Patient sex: F
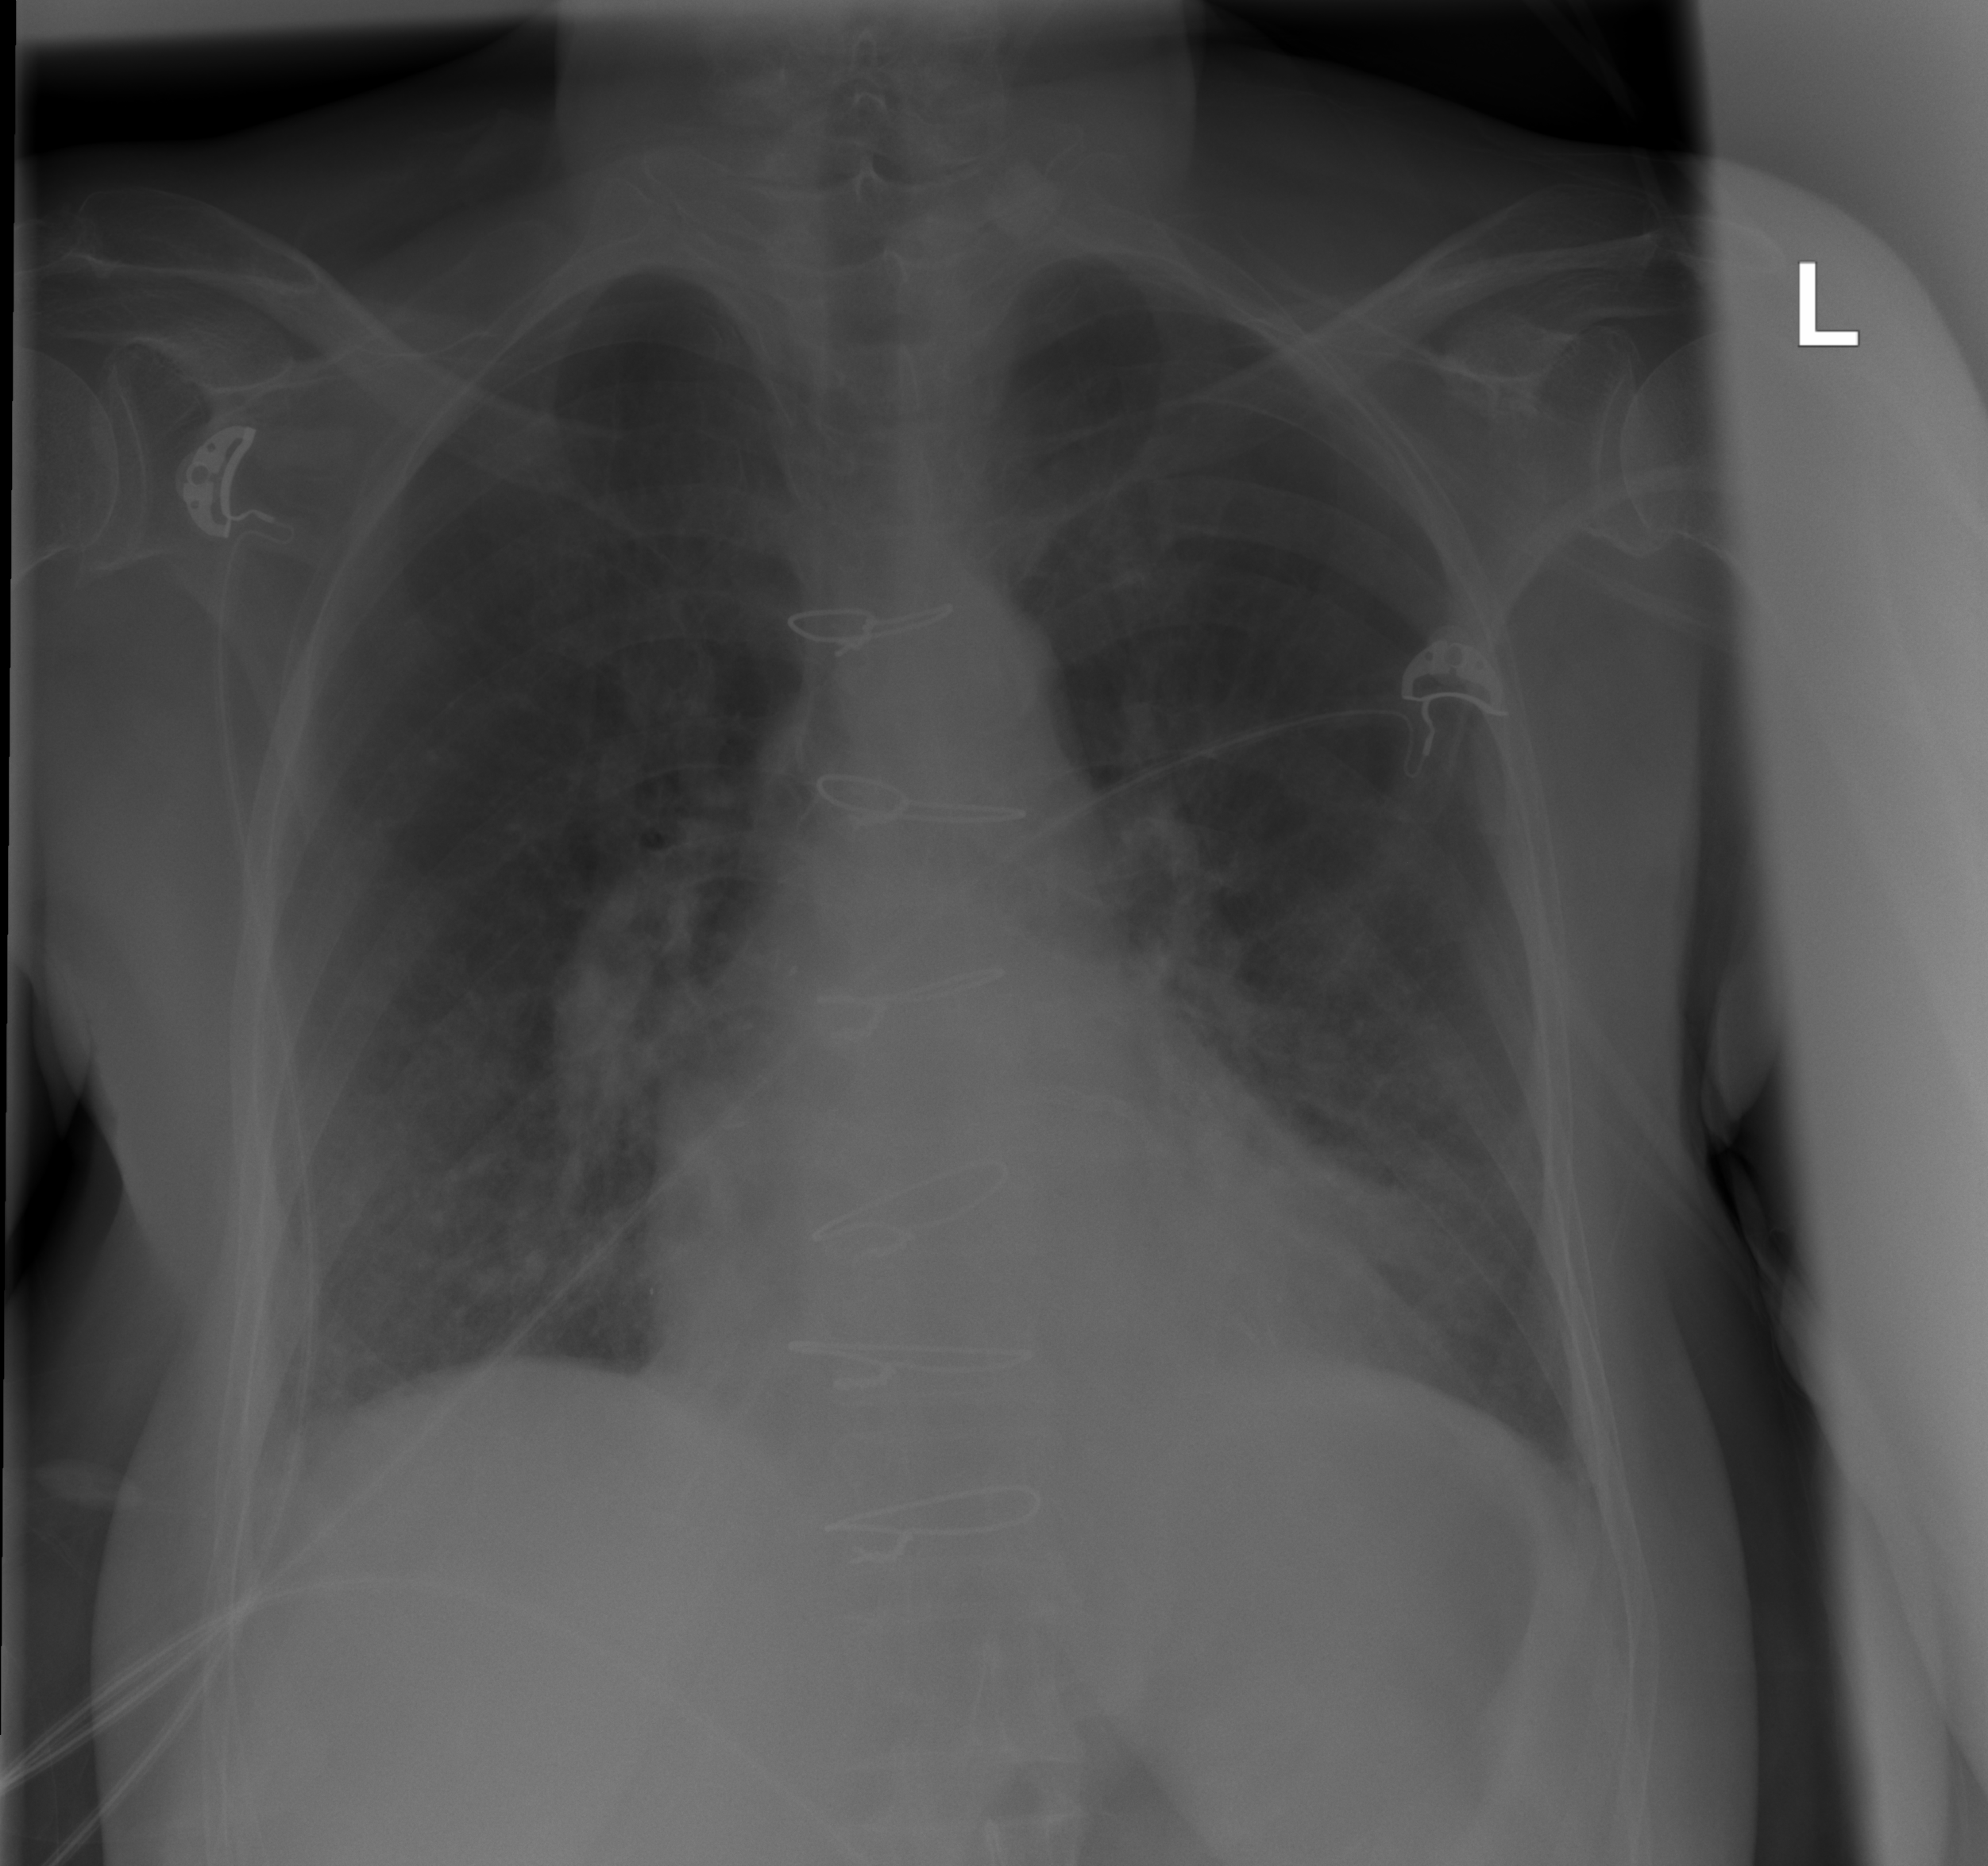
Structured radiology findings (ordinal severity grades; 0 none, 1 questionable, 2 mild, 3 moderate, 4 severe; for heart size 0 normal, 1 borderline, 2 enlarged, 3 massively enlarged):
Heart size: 1
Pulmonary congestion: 0
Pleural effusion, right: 0
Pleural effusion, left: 0
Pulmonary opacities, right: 0
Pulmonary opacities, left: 0
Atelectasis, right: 0
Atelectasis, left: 2